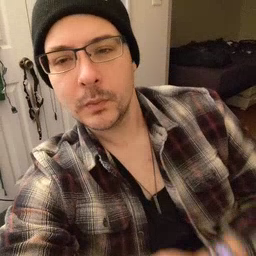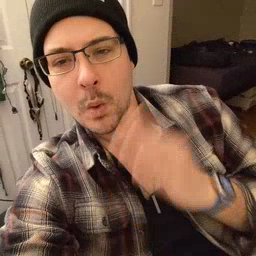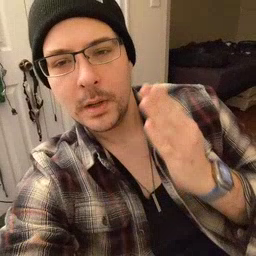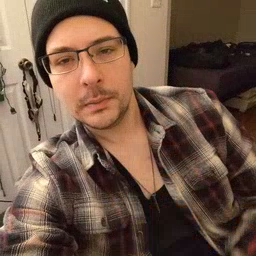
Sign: open